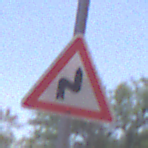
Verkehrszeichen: DoppelkurveRechts
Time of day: Midday
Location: Outdoor (RoadRail)
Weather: Clear
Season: NotSpecified
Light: Natural